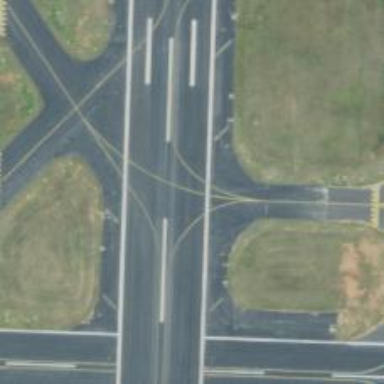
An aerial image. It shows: Image of taxiway at airport.